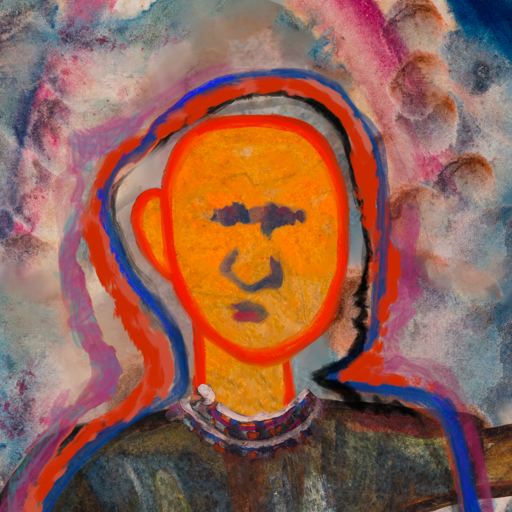
Background: Rupkatha, Head And Neck Front: Sisters, Face Front: In_The_Sun, Bust: Mosgoul, Hair Front: Experience, Head Accessory: Blank, Second Necklace: Blank, Necklace: Hypocrite_1, Baby: Blank